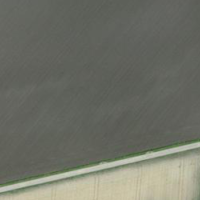
EUNIS habitat code: 52
Species observed at this site:
Emberiza calandra
Crex crex
Coturnix coturnix
Otus scops